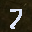
Label: 7